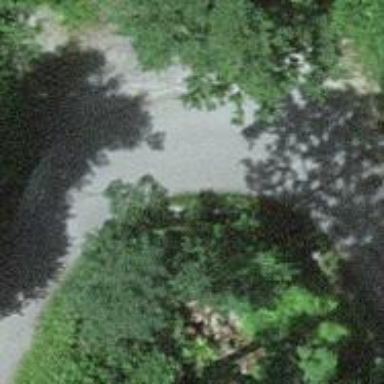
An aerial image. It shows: Culvert tunnel.